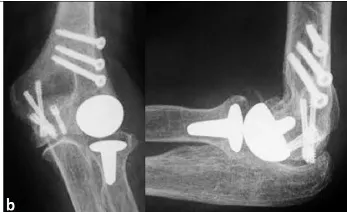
(b) PA and lateral radiographs showing correct positioning and alignment of LRE. System without any signs of overstuffing.
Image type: radiology (x_ray)